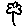
Label: flower